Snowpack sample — Loveland Pass, Silver Plume, Colorado, USA (1/12/25, 11:40 AM MST)
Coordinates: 39.66, -105.88
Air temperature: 7 °F
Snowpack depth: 140 cm
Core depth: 10 cm
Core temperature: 41 °F
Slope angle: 11°, slope face: 30°
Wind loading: high
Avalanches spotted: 2
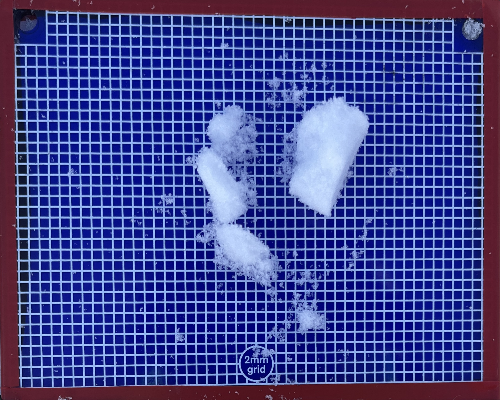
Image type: profile
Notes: Pilot using slightly modified coring method that took too large segment for snow profile picturing, advised not to use in higher level models. Two avalanche on south face nearby, partially cloudy with light snow in the last 24 hours. Lots of wind loading on eastern features.